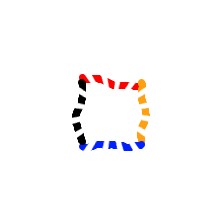
Shape: square